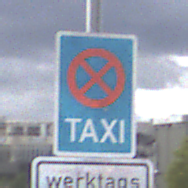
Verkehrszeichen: Taxenstand
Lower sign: ZeitangabenMitBeschraenkungAufWochentage7
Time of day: MorningAfternoon
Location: Outdoor (Suburban)
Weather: PartlyCloudy
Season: NotSpecified
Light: Natural